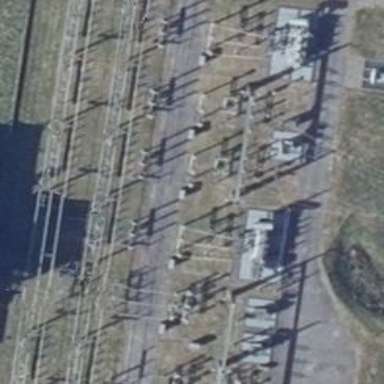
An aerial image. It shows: Three power lines with cables.